Field crop: maize
Growth stage: 2
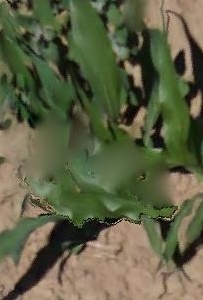
Species: maize